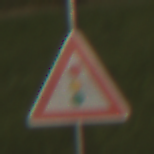
Verkehrszeichen: Lichtzeichenanlage
Umgebung: Outdoor, Nature
Tageszeit: MorningAfternoon
Wetter: PartlyCloudy
Licht: Natural
Jahreszeit: NotSpecified
Kontrast: HighContrast